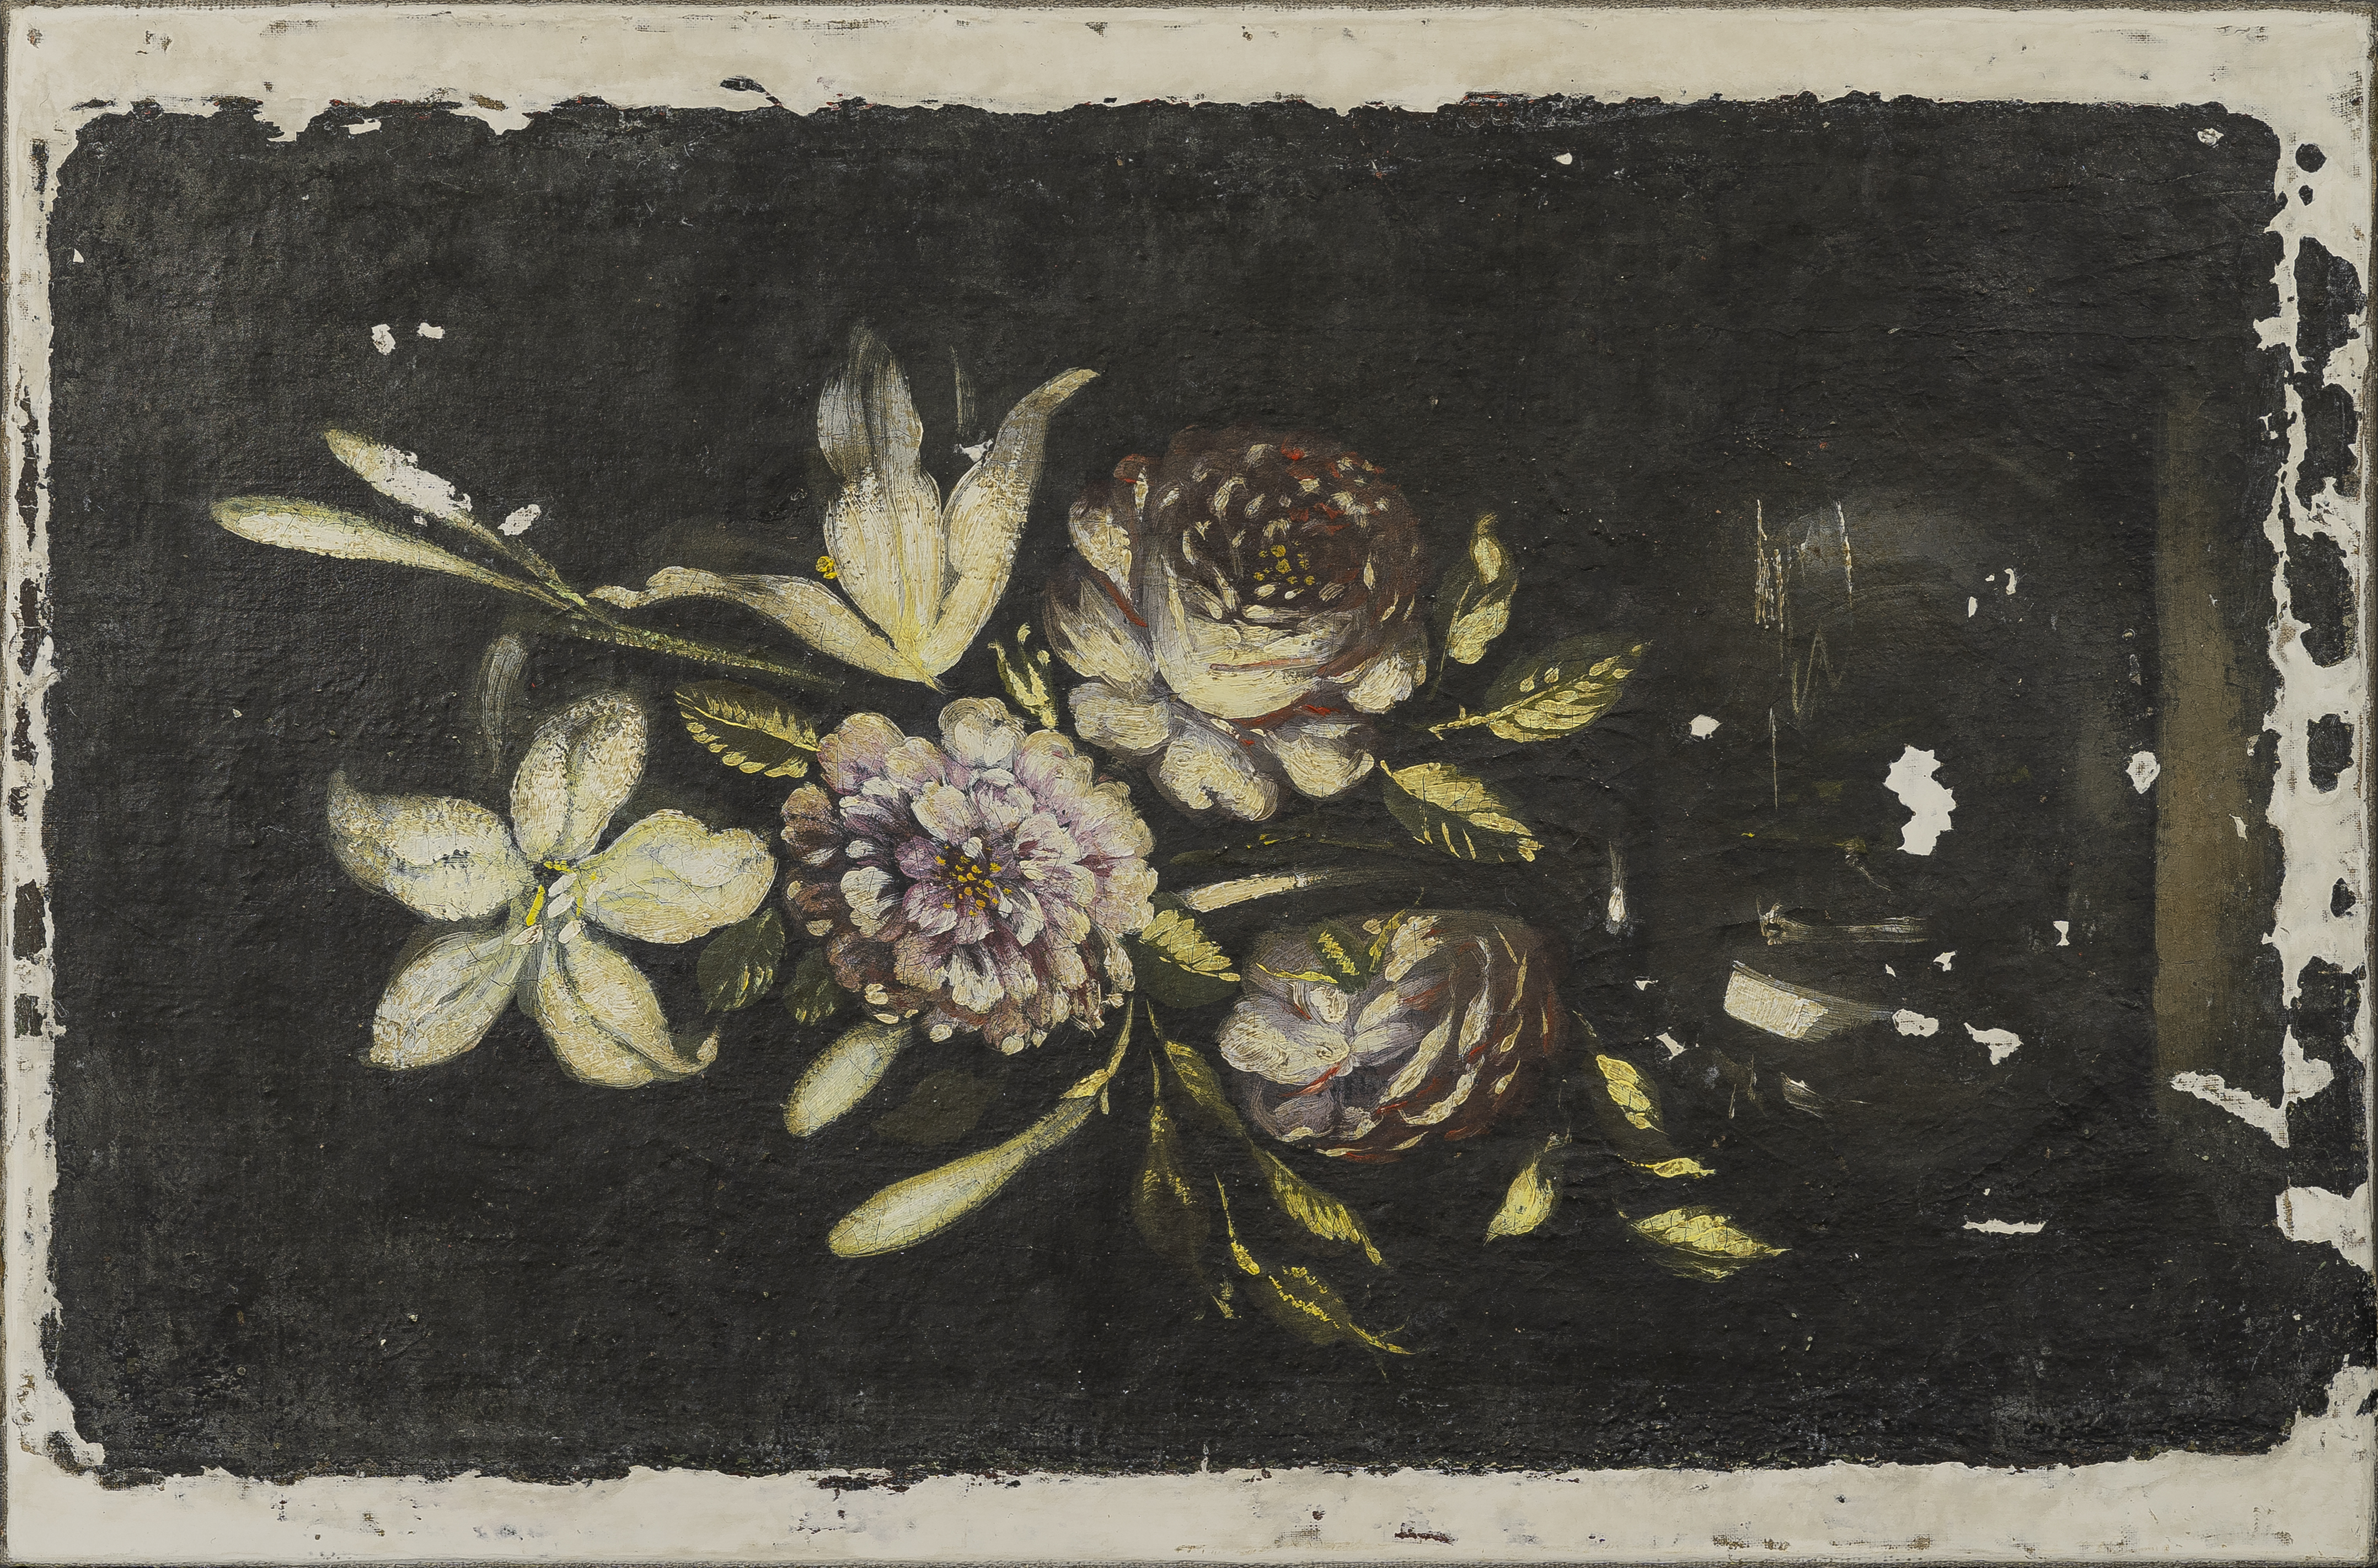
Damage type annotated: stucco filler